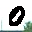
Label: 0